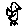
Label: bird